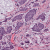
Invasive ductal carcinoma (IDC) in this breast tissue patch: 1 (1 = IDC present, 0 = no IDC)